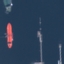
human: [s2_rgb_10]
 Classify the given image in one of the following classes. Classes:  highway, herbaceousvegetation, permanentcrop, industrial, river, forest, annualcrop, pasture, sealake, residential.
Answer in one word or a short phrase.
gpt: SeaLake